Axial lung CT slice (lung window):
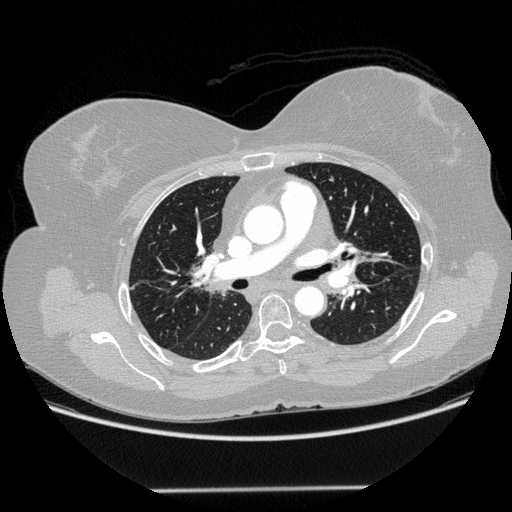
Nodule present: no